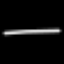
Label: line